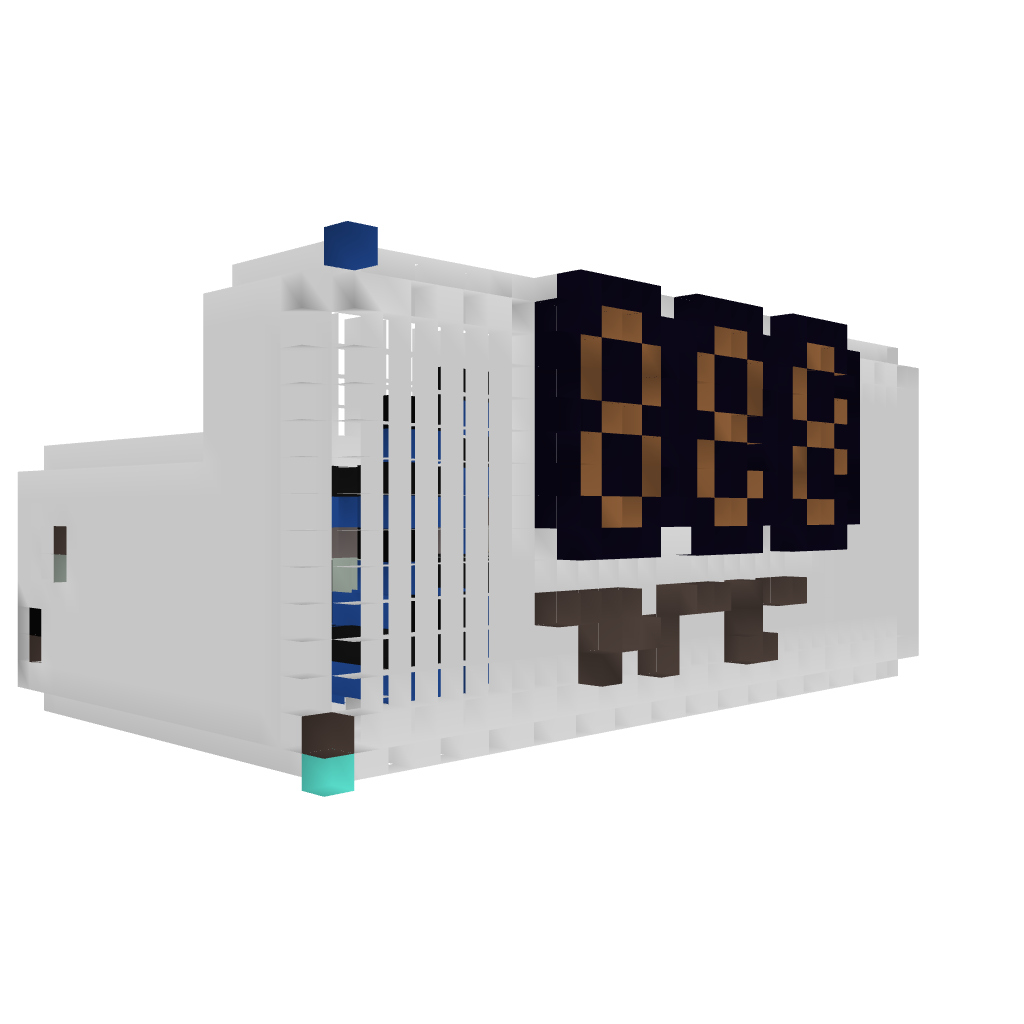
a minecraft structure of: Compact 9-0 Count Down